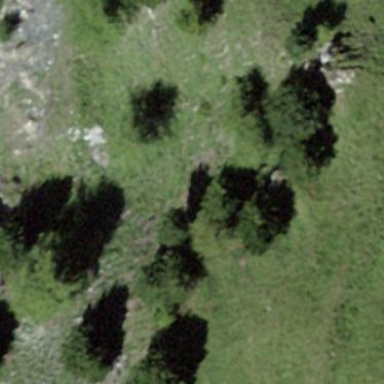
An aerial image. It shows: Forest area.